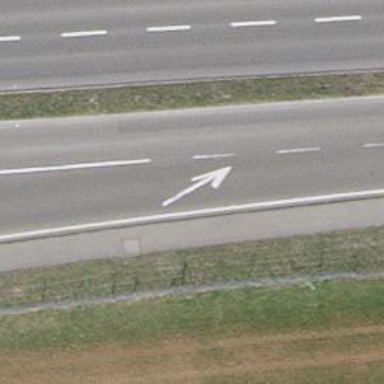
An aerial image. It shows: Asphalt motorway link.